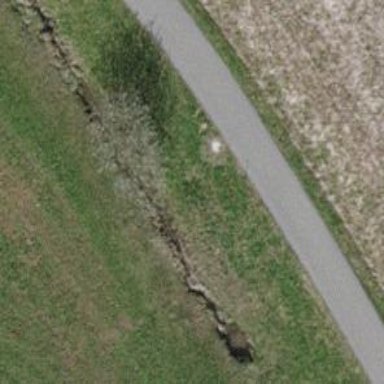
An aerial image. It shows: Culvert tunnel.